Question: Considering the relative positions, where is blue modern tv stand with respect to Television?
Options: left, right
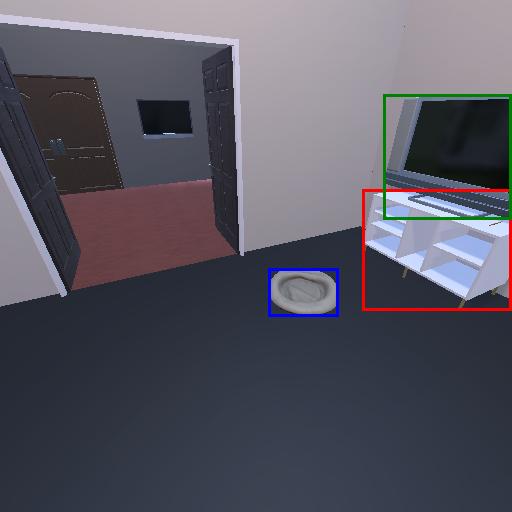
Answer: left